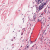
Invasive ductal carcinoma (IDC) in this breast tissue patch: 0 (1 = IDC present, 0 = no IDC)